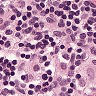
Metastatic tissue present: no